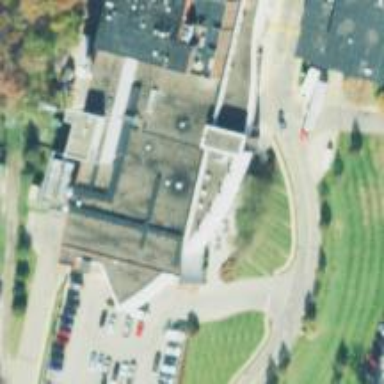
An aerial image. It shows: Healthcare facility identified as hospital.